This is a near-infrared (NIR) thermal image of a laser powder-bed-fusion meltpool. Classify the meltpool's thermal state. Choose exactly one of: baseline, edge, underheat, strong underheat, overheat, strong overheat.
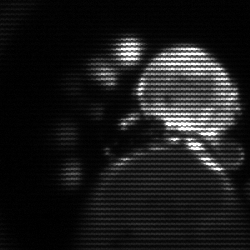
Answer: baseline